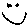
Label: smiley face